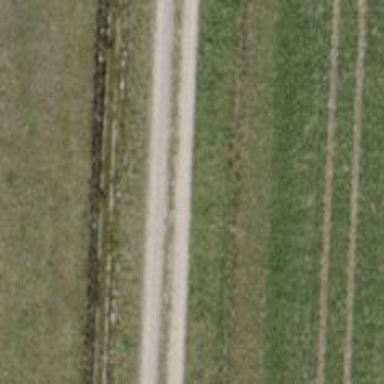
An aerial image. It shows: Compacted grade3 track suitable for agricultural vehicles.